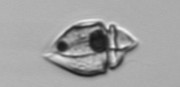
Label: Amphidinium